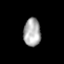
Tissue: skin
Cell type: Epithelial cells
Senescence score: 0.7068
Nuclear area (px): 473
Mean DAPI intensity: 170.863